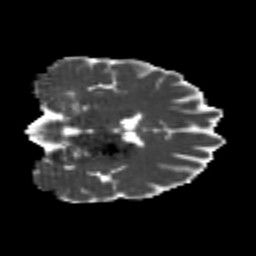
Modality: MD
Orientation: coronal
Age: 22
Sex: female
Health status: healthy
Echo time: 0.074 s